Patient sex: F
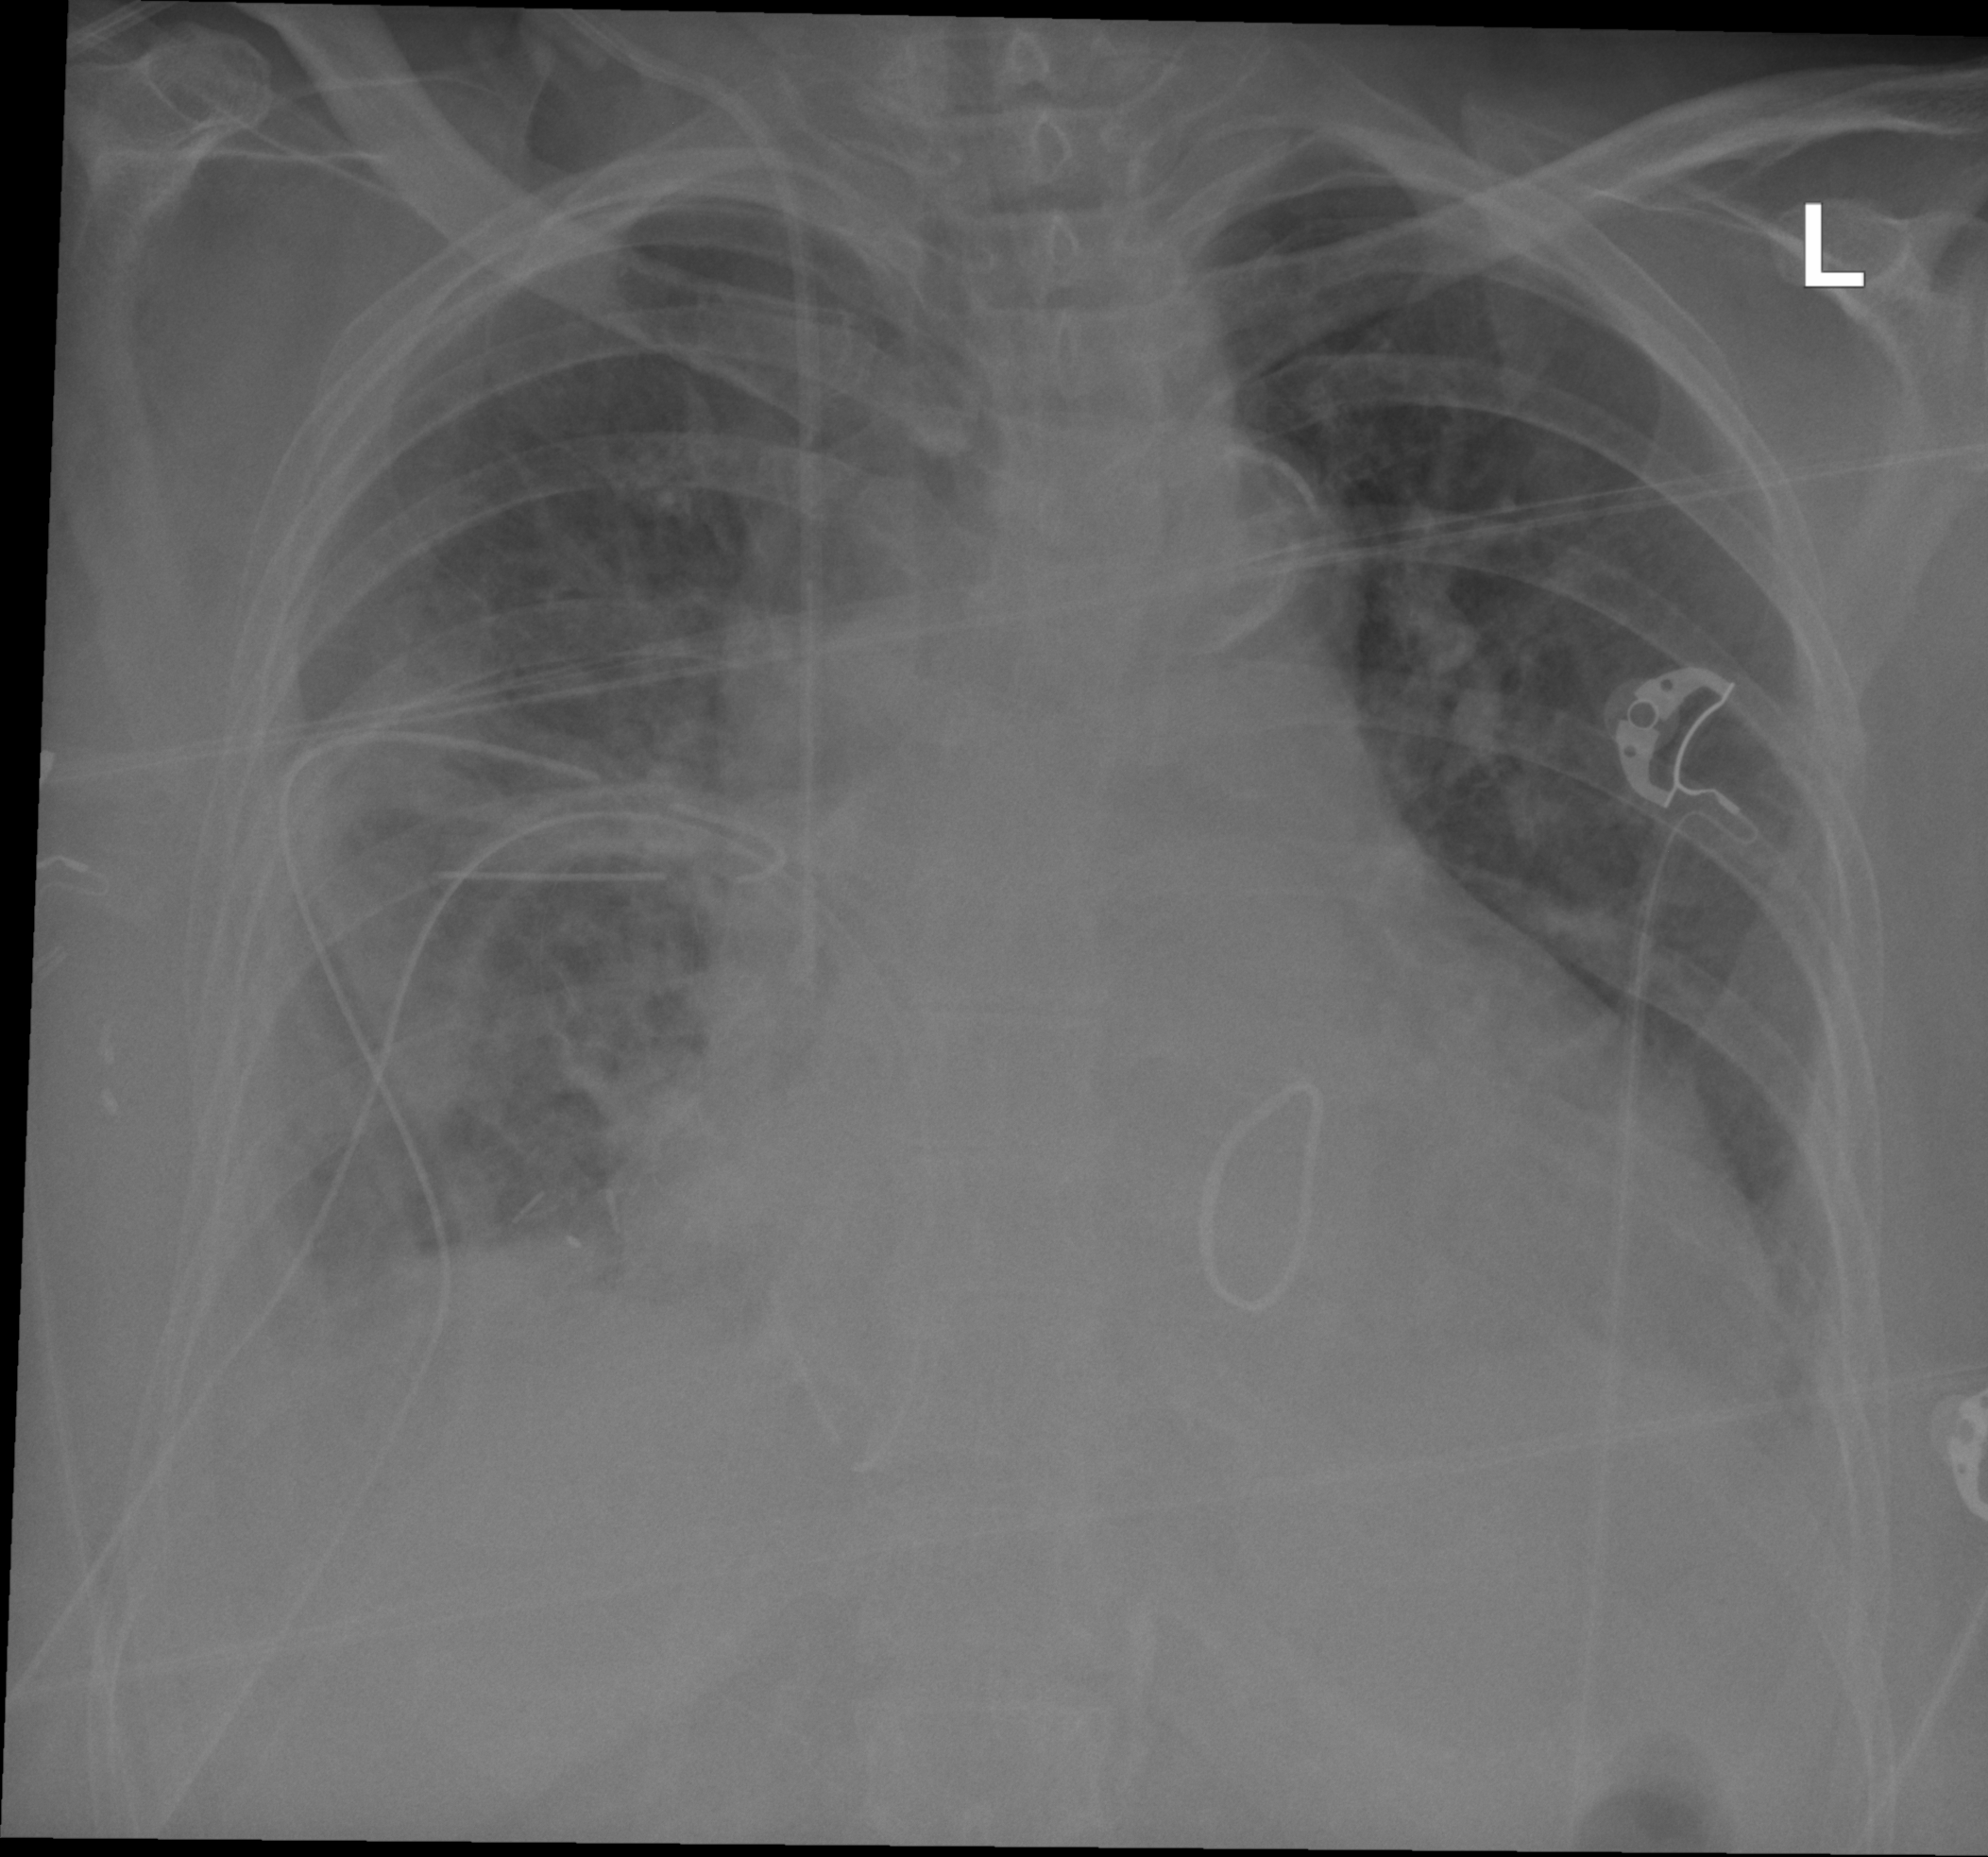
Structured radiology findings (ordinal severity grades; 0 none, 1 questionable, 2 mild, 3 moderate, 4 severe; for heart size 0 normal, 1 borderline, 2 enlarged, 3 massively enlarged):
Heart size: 3
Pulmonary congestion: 0
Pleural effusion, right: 1
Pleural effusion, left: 0
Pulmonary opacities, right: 1
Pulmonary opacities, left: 0
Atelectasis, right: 2
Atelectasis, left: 0